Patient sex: M
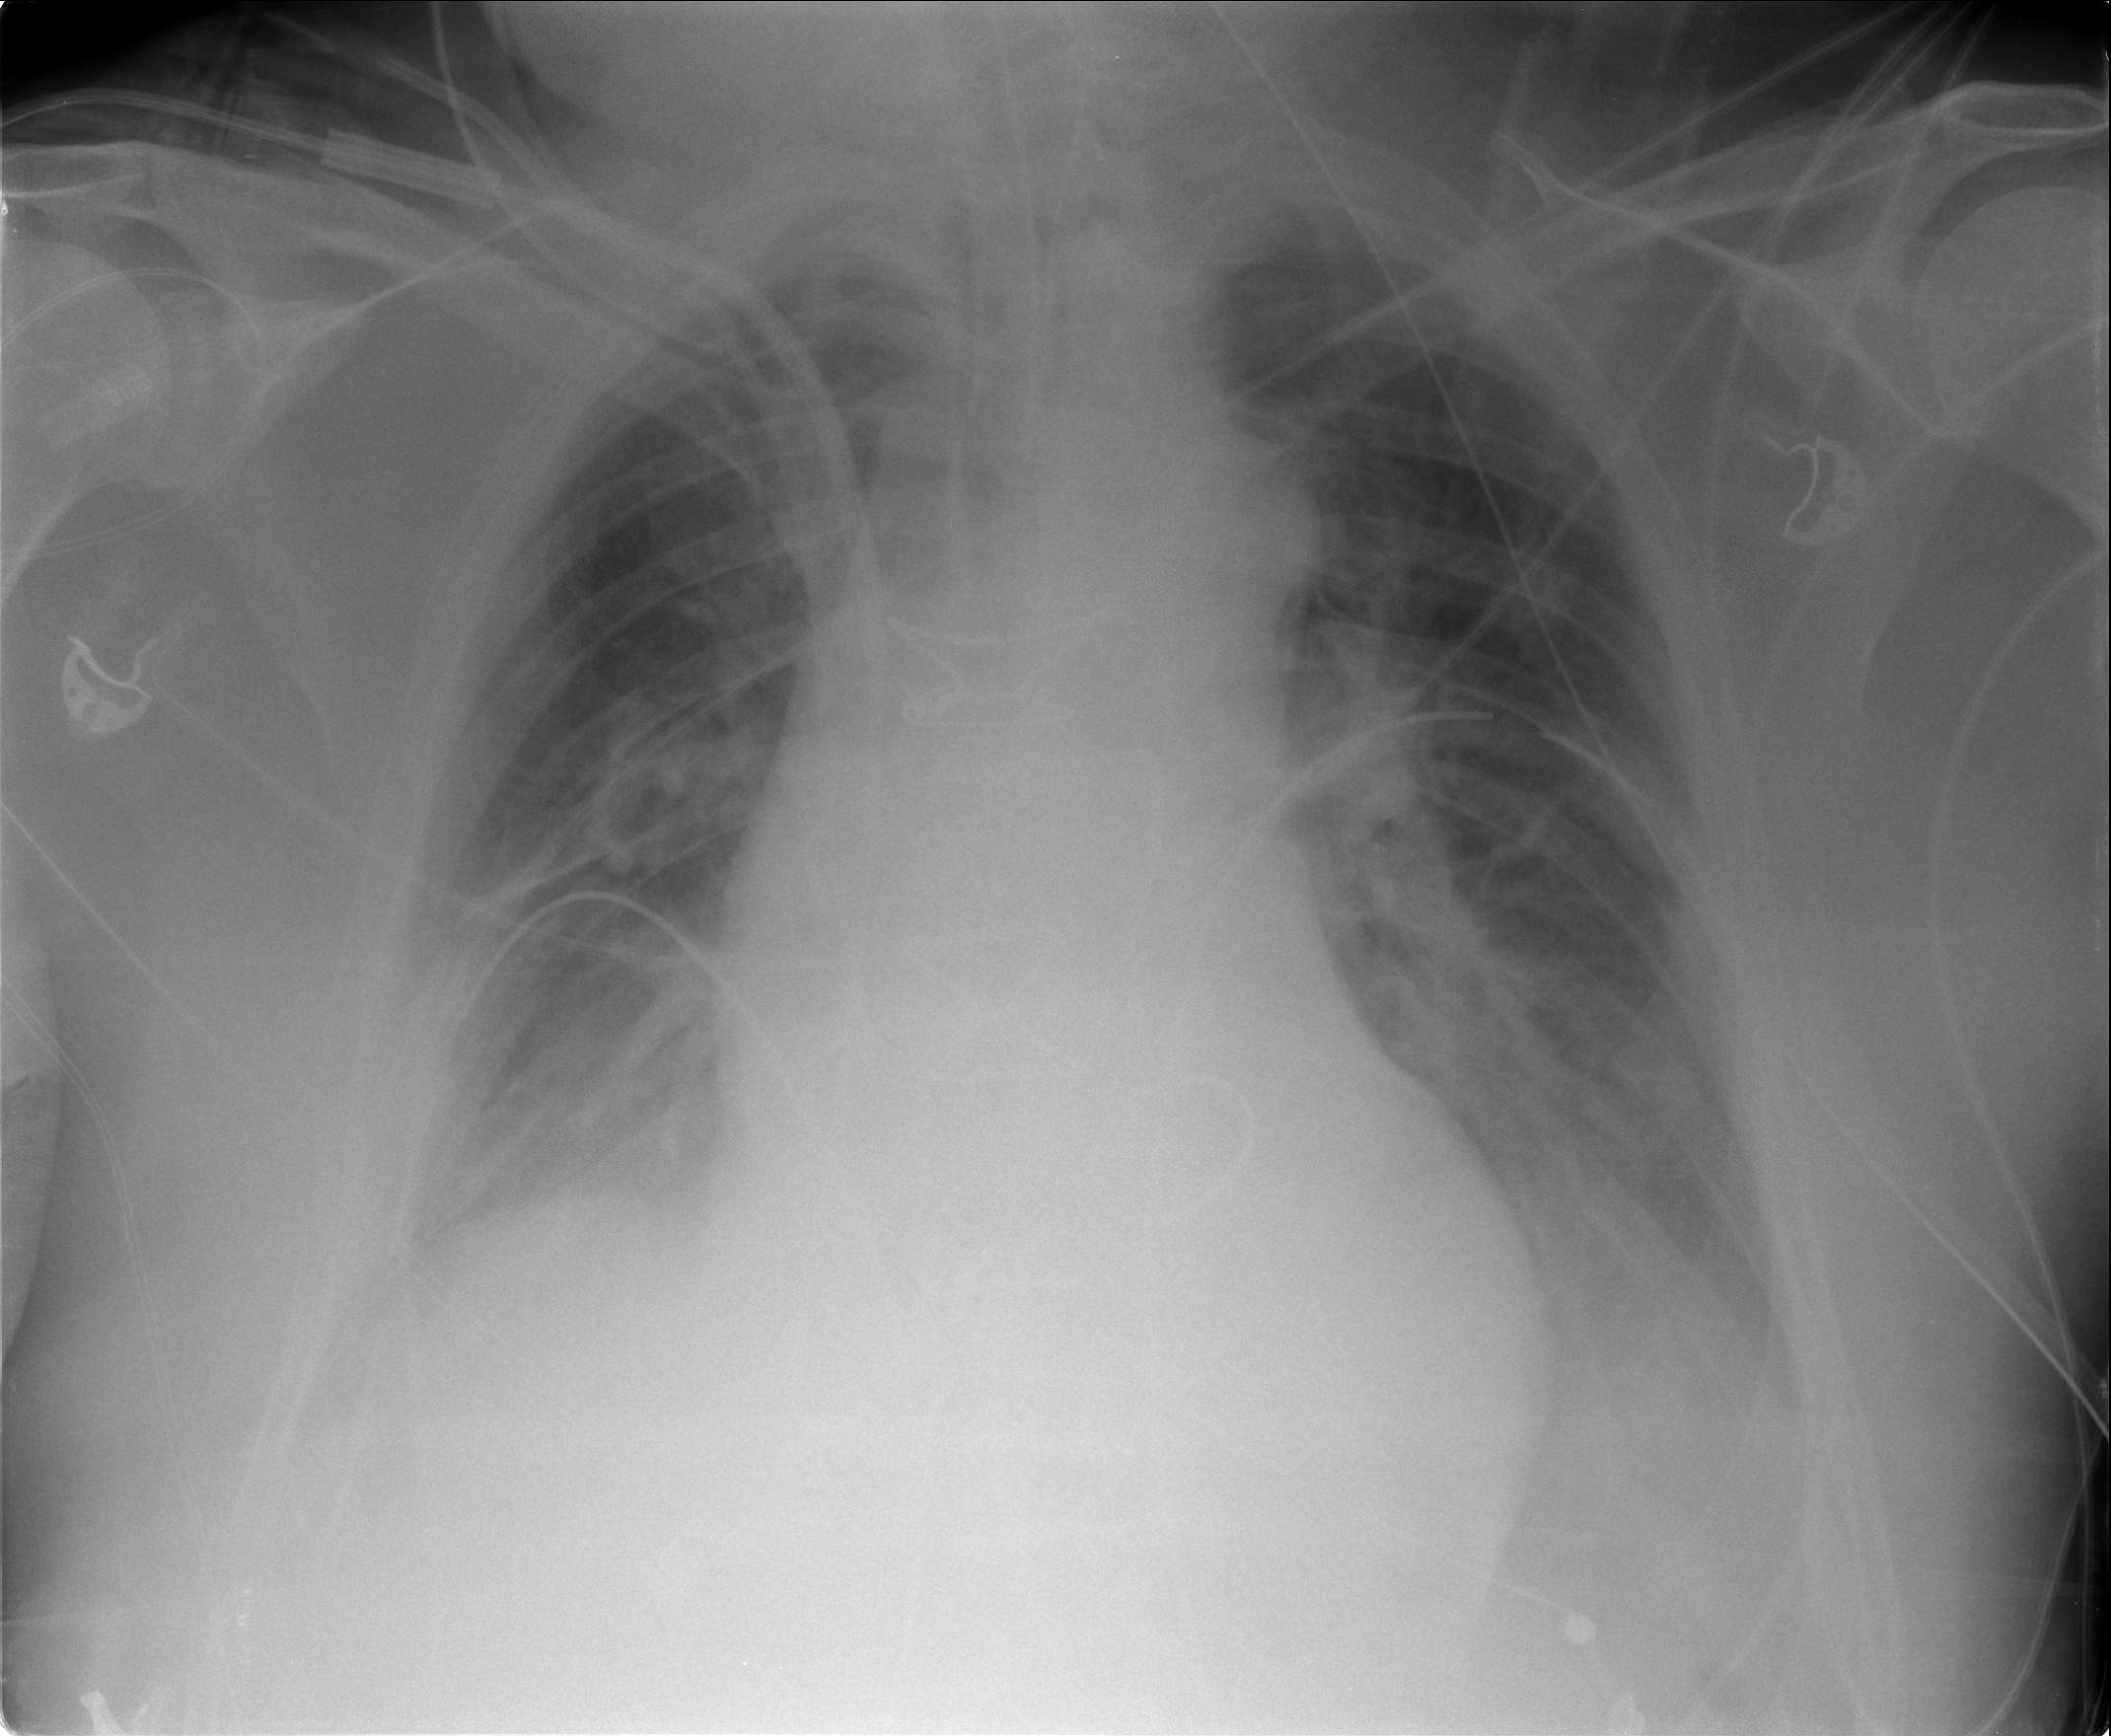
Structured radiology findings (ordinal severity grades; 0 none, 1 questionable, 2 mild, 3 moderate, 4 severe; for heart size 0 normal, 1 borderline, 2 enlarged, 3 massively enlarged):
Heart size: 2
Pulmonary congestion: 2
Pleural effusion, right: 1
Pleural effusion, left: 2
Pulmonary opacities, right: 0
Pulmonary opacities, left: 0
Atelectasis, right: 2
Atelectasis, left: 2